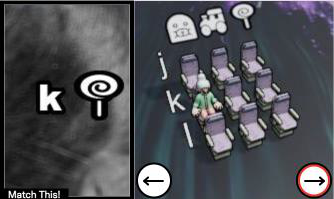
Task: seats
Answer: no